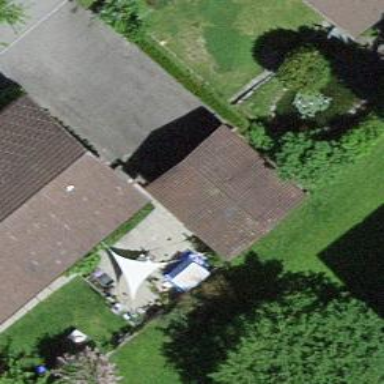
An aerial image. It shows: Garage.